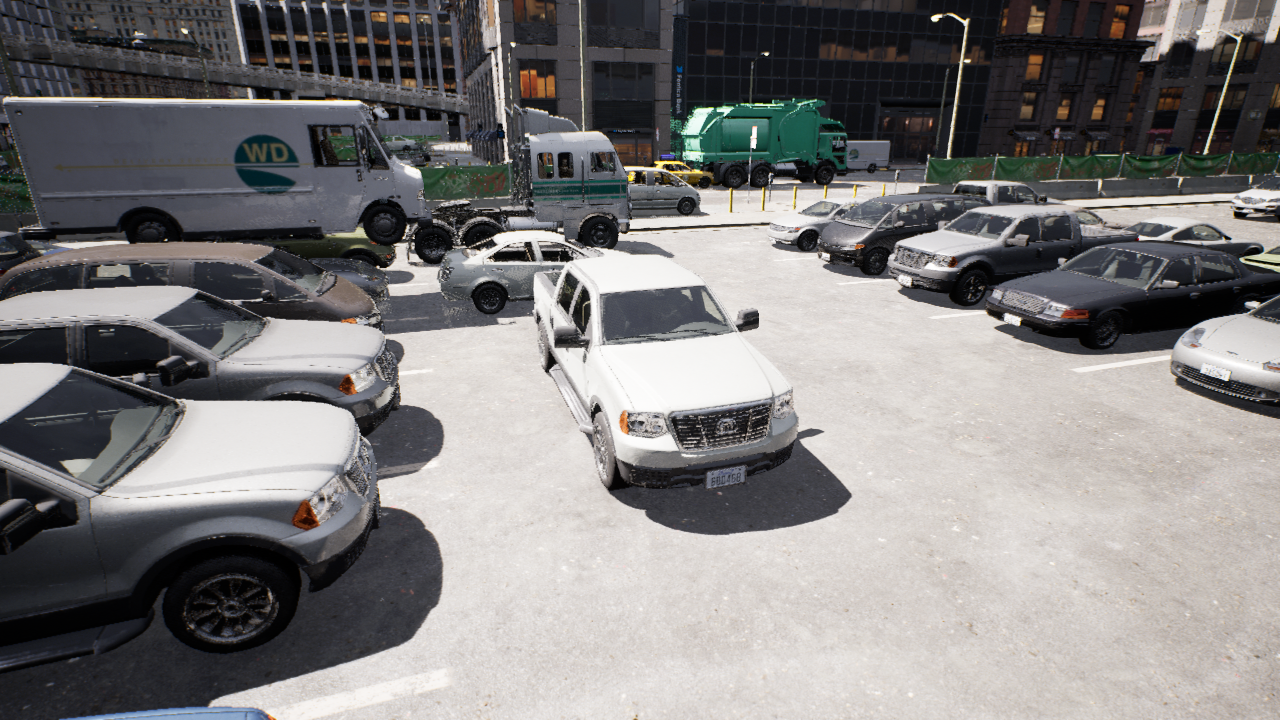
Venue: arterial
Lighting: clear day
Vehicle rig: pickup